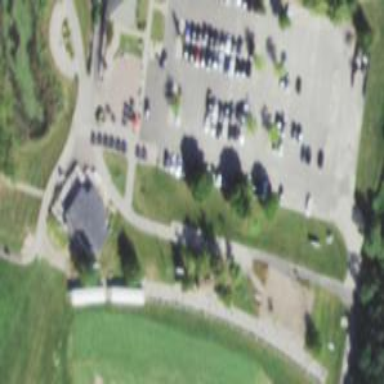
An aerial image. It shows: Path for both road and golf.